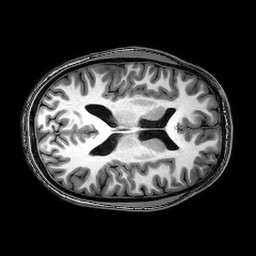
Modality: T1w
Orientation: axial
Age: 22
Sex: male
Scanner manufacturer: philips
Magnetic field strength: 3 T
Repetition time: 0.008157 s
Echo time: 0.00374 s